Field crop: maize
Growth stage: 2
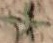
Species: atriplex